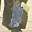
Label: 8